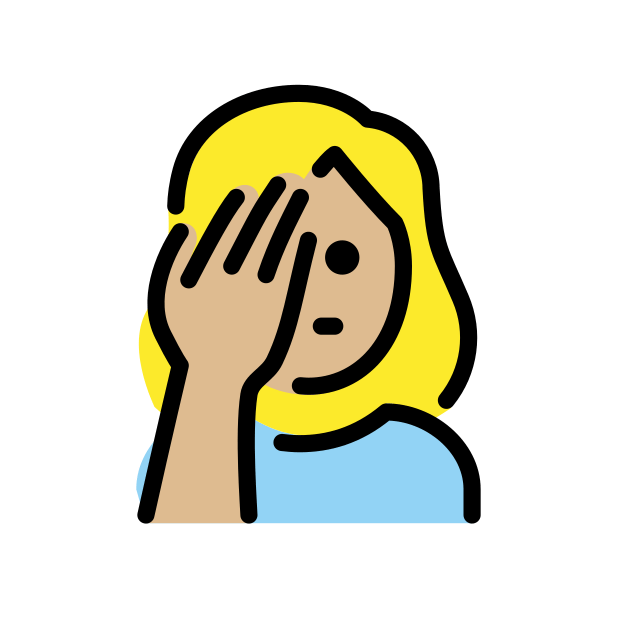
woman facepalming: medium-light skin tone